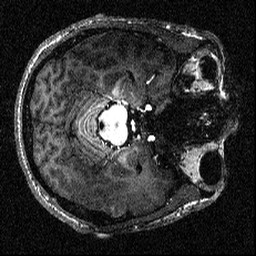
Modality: T1w
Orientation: axial
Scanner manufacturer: siemens
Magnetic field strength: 6.98 T
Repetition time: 2.5 s
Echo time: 0.00282 s